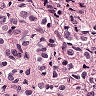
Metastatic tissue present: yes